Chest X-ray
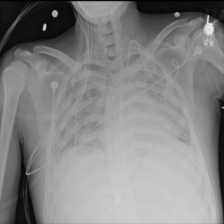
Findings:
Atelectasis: negative
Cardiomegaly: negative
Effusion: negative
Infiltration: negative
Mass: negative
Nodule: negative
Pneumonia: negative
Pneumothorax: negative
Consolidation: negative
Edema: negative
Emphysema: negative
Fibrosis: negative
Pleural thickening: negative
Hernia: negative